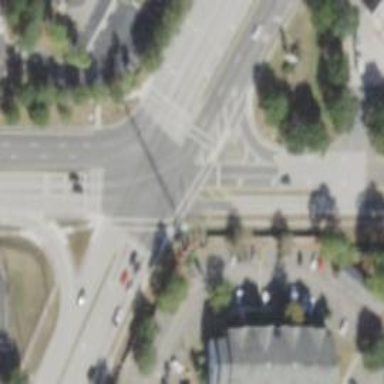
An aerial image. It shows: Uncontrolled crossing on the road.